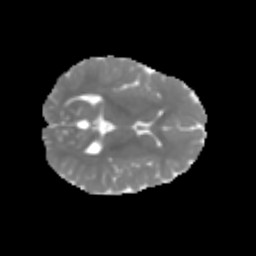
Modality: MD
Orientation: axial
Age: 6
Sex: male
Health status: healthy